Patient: sex M, age 59
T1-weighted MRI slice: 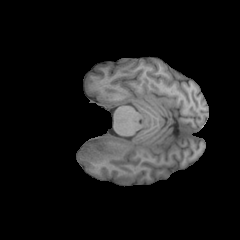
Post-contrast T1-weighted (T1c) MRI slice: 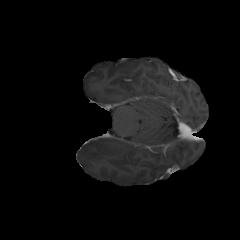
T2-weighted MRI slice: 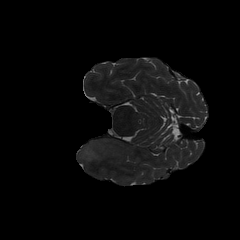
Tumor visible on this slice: yes
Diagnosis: Astrocytoma, IDH-wildtype
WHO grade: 3